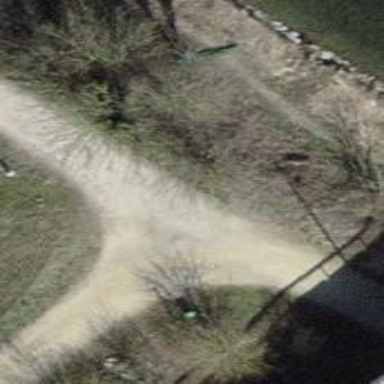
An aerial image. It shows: Compacted track with grade2 level.